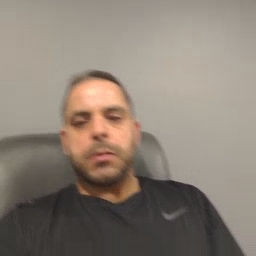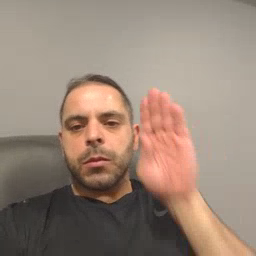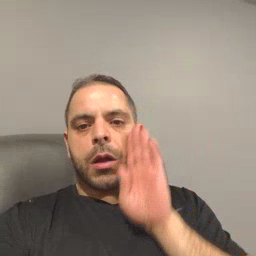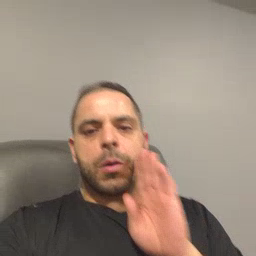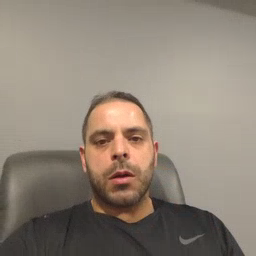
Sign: brown